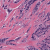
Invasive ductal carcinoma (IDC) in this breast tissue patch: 1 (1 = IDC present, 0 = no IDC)